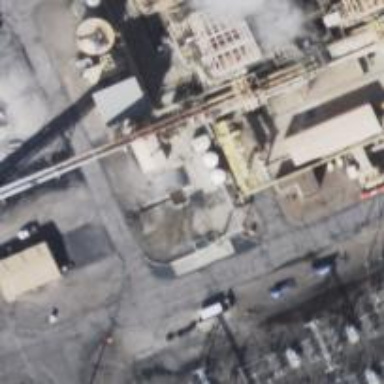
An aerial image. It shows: Steam turbine generator.